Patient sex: F
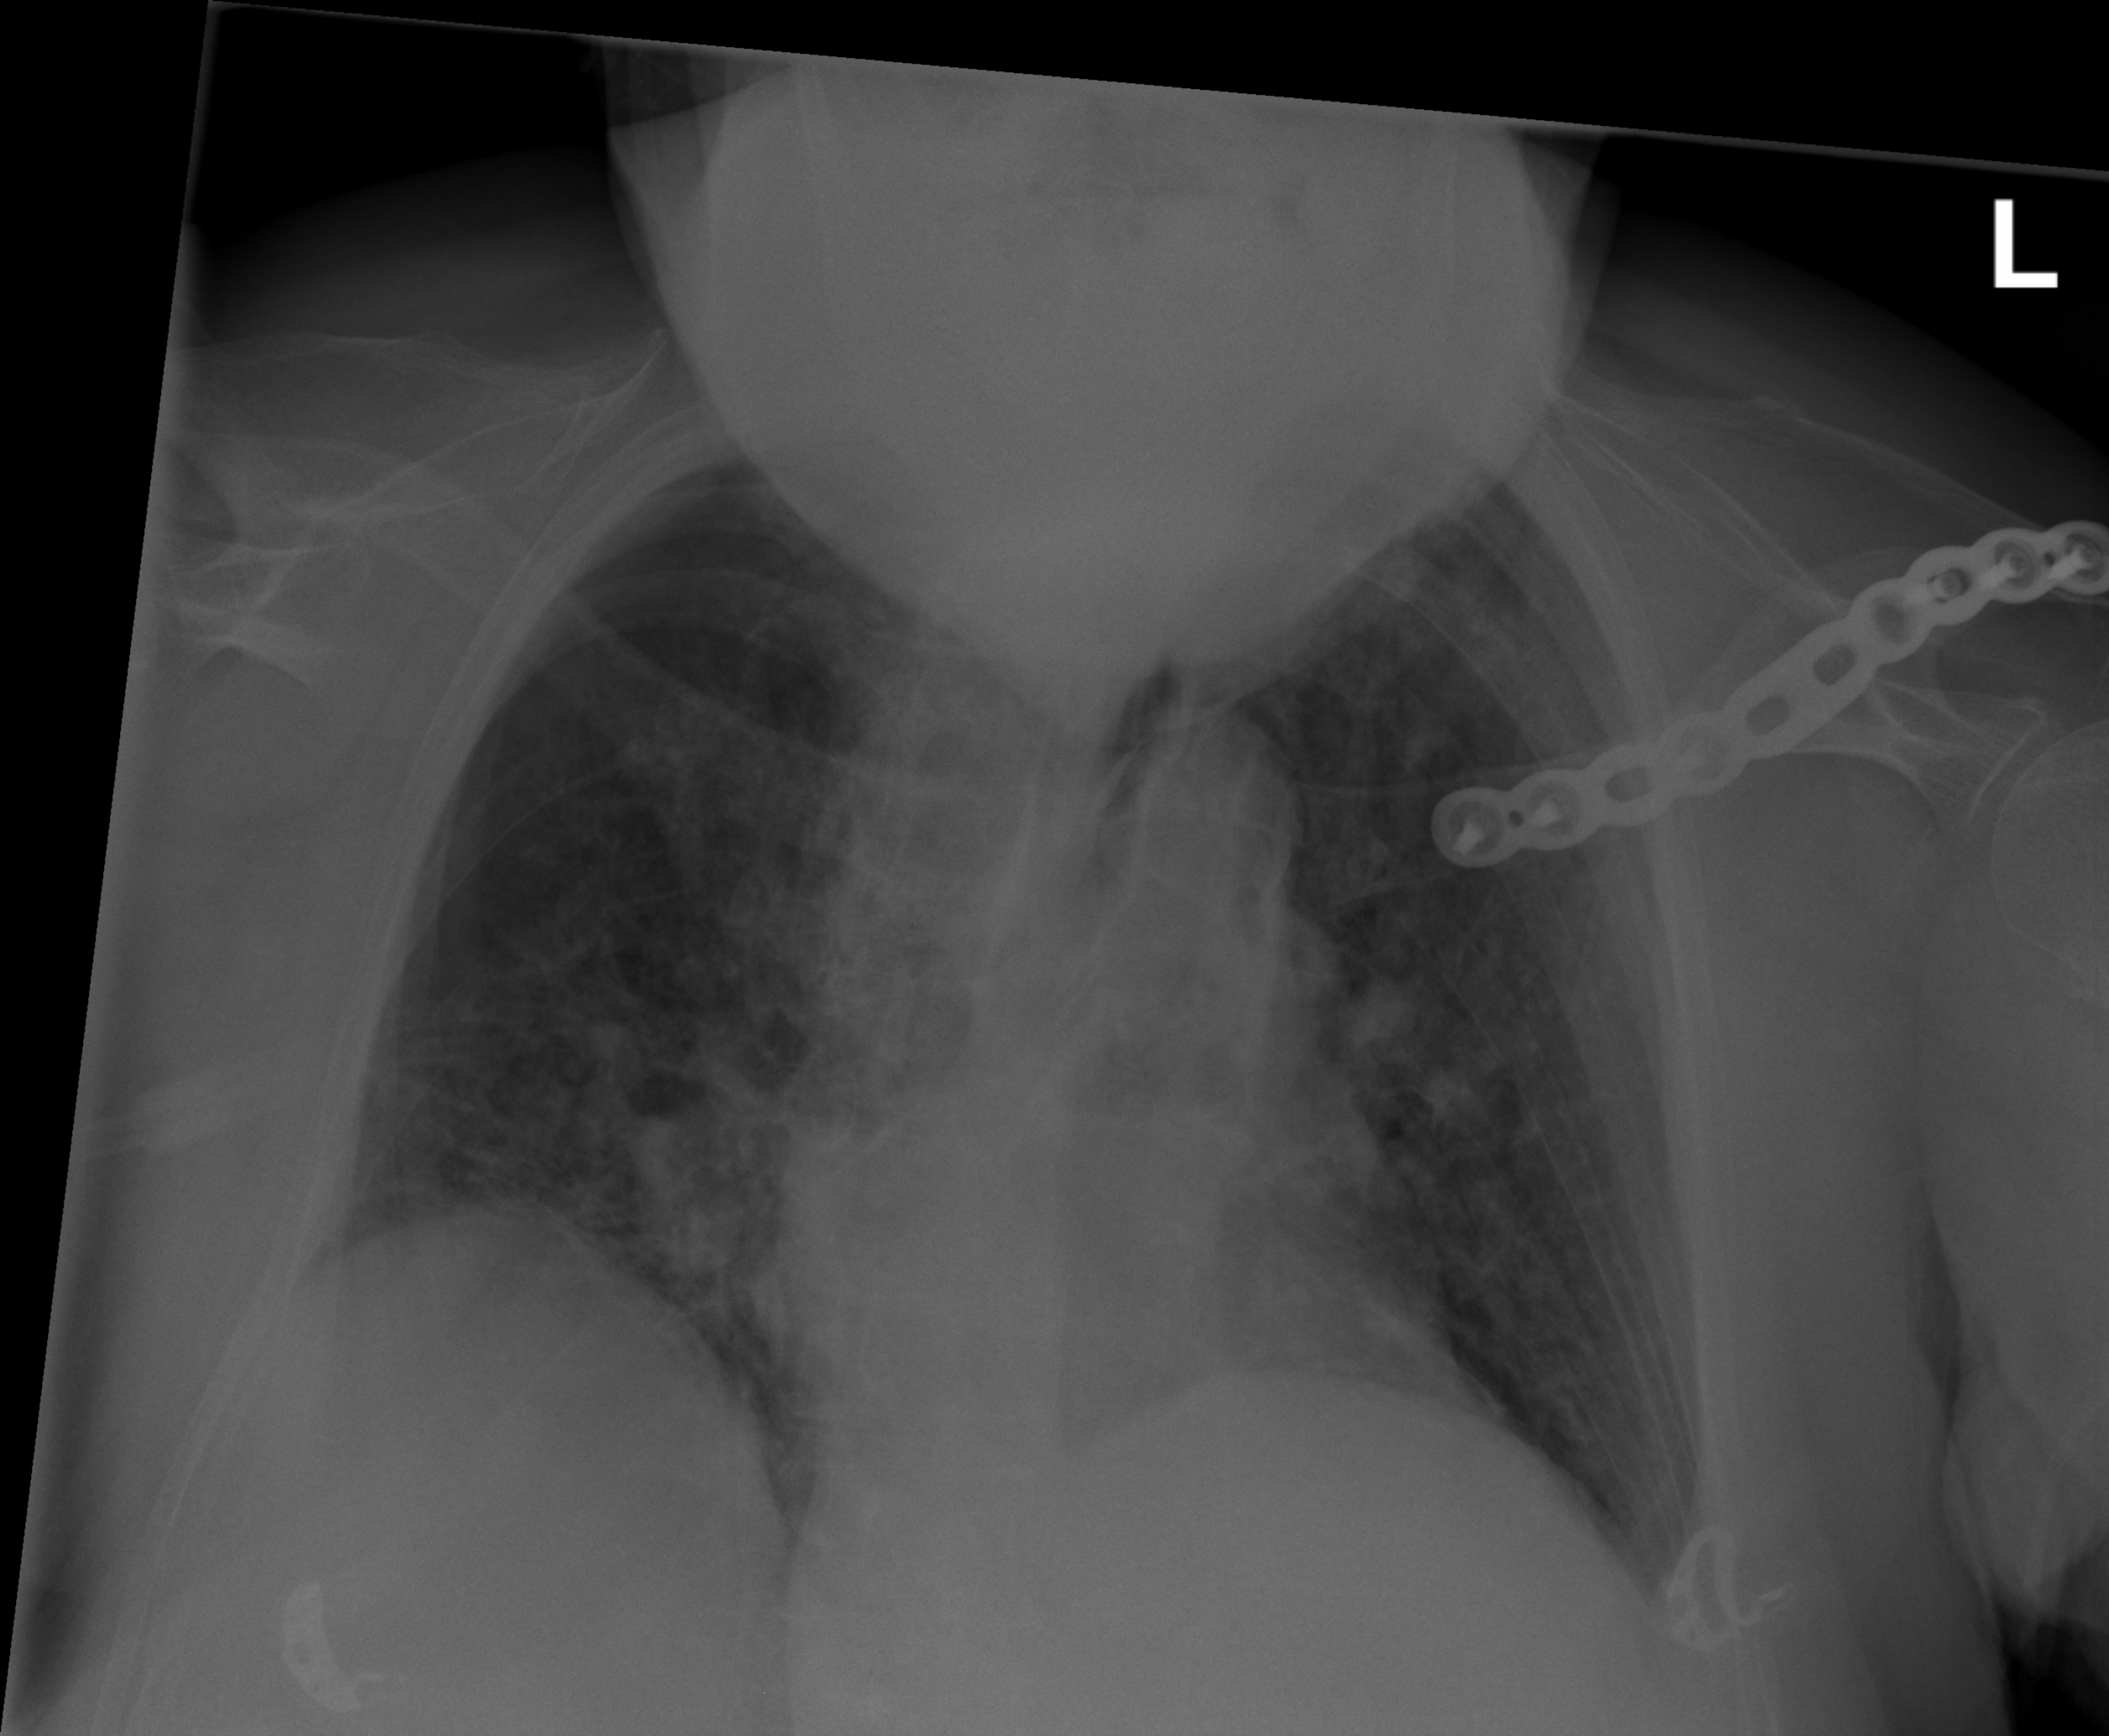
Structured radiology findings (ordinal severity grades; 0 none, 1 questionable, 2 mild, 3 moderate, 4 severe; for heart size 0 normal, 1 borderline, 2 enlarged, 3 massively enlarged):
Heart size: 0
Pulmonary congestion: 0
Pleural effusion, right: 0
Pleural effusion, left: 0
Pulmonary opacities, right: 2
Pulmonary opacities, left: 2
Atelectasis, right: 2
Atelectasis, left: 2